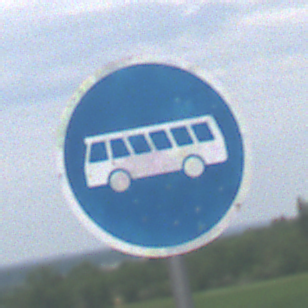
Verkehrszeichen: Busssonderstreifen
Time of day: Midday
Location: Outdoor (RoadRail)
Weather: PartlyCloudy
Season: NotSpecified
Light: Natural